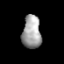
Tissue: prostate
Cell type: T cells
Senescence score: 0.2742
Nuclear area (px): 599
Mean DAPI intensity: 162.803